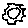
Label: sun